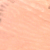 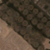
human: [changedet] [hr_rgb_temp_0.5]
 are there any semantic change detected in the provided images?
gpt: Many houses and parks were edified in the desert.